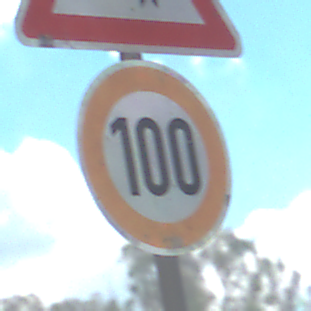
Verkehrszeichen: Geschwindigkeit100
Zusatzzeichen oben: KurveLinks
Umgebung: Outdoor, Nature
Tageszeit: Midday
Wetter: PartlyCloudy
Licht: Natural
Jahreszeit: NotSpecified
Kontrast: HighContrast